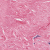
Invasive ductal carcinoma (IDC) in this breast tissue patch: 1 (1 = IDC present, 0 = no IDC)